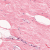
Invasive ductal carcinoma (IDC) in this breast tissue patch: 0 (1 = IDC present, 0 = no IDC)